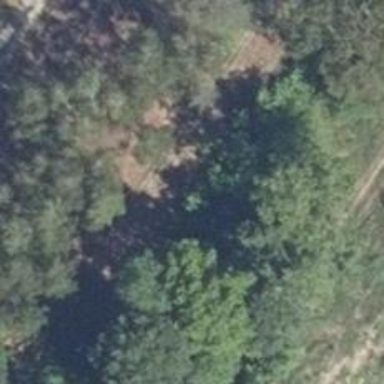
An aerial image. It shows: Abandoned railway.